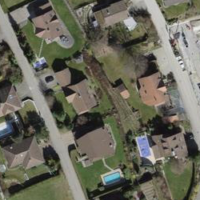
EUNIS habitat code: 55
Species observed at this site:
Geranium sanguineum